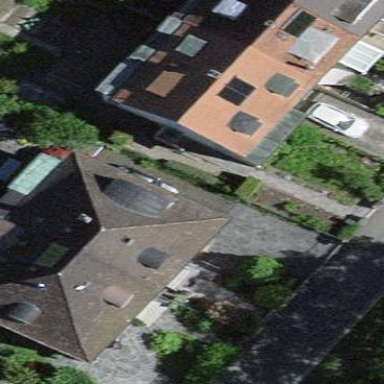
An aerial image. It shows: Semidetached house.